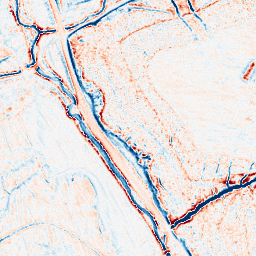
Category: classical
Decomposition family: gaussian
Decomposition parameters: sigma: 2
Upsampling method: bspline
Upsampling parameters: scale: 2
Upsampling scale: 2